Question: Ok hello guys. I'm trying to develop a code for the game Othello. I have come across a question that I need help with. I want to know how to take the input of an int and char in one single scanner. For example, if user enters D for column and 6 for the row, it woud look like this

What I want is to be able to draw the board with the new spot when the user enters D6 instead of asking for column and row seperately, i want it to do the scanner input all in one go. I have looked all over the web but could not come to a conclusion. This is the code i need help with
'''
public static void main (String args[]){
char column;
int row;
Scanner scan = new Scanner(System.in);
Othello game = new Othello();
//game.startGame();
game.displayBoard();
do{
do{
System.out.print("Enter the column: "); //get column from user
column = scan.next().charAt(0);
}while (game.checkColumn(column) == false); //loop until input is valid
do{
System.out.print("Enter the row : "); //get row from user
row = scan.nextInt();
}while (game.checkRow(row) == false); //loop until input is valid
game.takeTurn(game, column, row);
}while (1==1);
'''
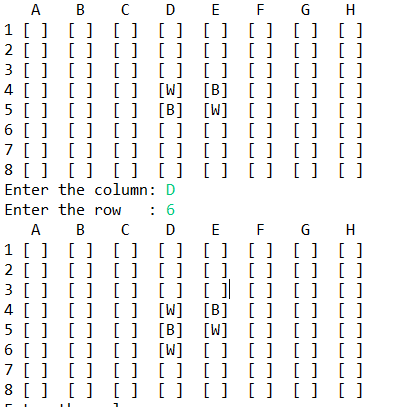
Answer: I would suggest you read a whole line, then parse what you need.
Note: This solution will only work for single character / digit combos. Use a regular expression if you want something more complex.
'''
public static void main (String args[]){
char column;
int row;
Scanner scan = new Scanner(System.in);
Othello game = new Othello();
//game.startGame();
while (true) {
game.displayBoard();
do {
System.out.print("Enter the column, then row, for example (A0): ");
String line = scan.nextLine();
column = line.charAt(0);
row = Integer.parseInt("" + line.charAt(1));
} while (!( game.checkColumn(column) && game.checkRow(row) ); //loop until input is valid
game.takeTurn(column, row); // Remove game as a parameter here. It is not needed
// if (gameOver) break;
}
}
'''